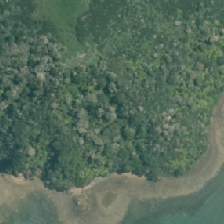
Land cover: manuka_kanuka